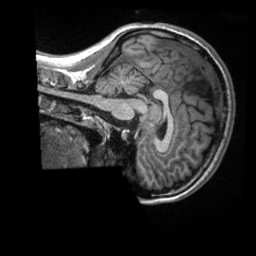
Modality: T1w
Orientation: sagittal
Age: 22
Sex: female
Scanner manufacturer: siemens
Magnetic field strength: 3 T
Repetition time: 2.3 s
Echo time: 0.00288 s